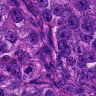
Metastatic tissue present: yes